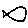
Label: fish